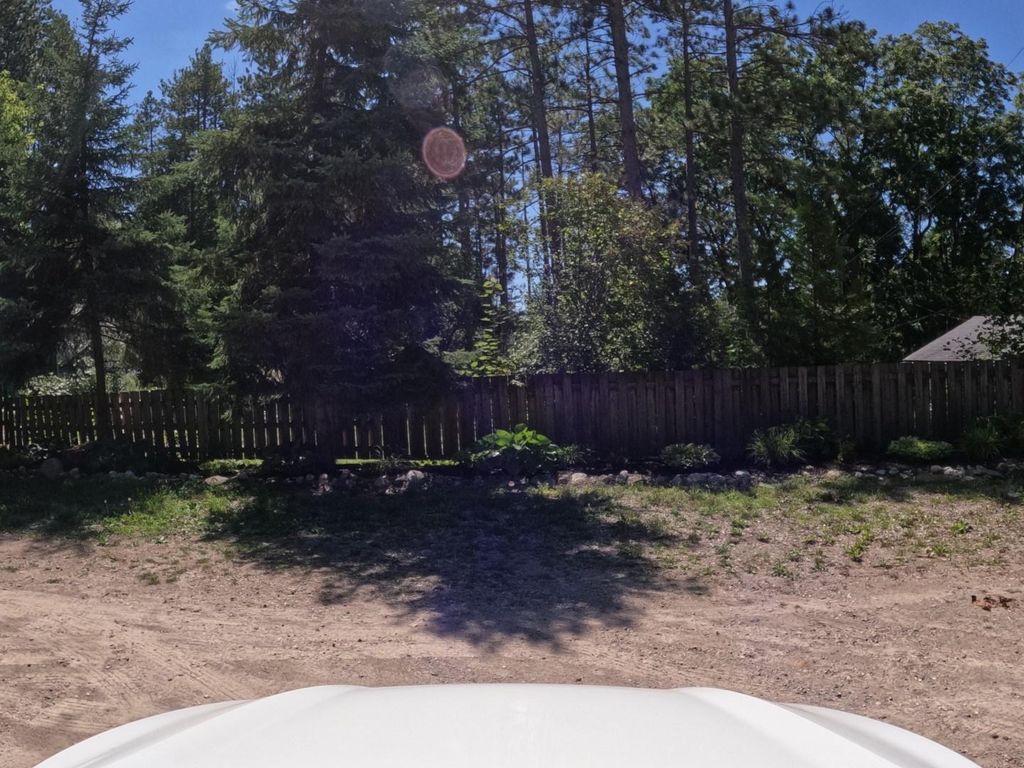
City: kitchener-waterloo